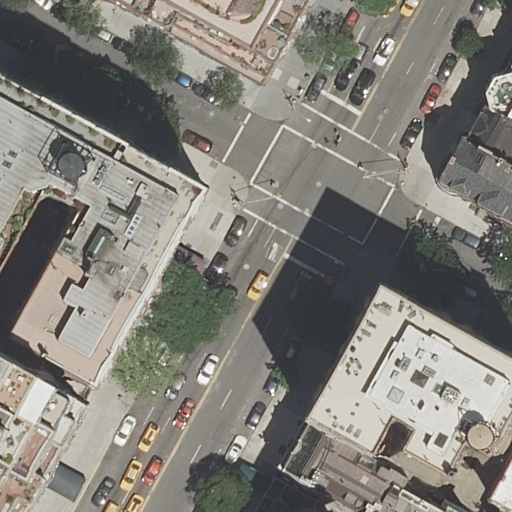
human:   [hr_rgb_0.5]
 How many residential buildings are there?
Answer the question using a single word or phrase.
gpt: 10

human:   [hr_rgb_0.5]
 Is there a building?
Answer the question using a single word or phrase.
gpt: yes

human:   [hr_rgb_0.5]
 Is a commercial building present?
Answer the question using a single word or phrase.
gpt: no

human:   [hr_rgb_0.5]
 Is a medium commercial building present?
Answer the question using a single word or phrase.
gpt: no

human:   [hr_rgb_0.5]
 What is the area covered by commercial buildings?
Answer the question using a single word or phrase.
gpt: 0m2

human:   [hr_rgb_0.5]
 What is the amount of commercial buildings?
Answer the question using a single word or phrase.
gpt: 0

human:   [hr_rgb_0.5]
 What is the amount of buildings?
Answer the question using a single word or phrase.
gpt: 10

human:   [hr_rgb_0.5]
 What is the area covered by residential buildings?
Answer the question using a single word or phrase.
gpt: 6178m2

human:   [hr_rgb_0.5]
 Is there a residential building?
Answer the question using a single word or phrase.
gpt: yes

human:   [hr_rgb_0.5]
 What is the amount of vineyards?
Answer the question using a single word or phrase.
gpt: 0

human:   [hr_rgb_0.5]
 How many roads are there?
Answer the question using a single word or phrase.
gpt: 2

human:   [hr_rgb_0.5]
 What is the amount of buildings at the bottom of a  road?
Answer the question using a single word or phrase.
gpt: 5

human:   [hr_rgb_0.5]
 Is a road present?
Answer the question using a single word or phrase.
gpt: yes

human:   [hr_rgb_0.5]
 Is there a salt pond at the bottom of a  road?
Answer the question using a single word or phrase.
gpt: no

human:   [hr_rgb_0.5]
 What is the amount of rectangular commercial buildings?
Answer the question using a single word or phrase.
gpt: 0

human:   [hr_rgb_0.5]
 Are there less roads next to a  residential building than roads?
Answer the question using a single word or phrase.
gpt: no

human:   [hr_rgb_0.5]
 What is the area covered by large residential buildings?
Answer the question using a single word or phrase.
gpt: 5633m2

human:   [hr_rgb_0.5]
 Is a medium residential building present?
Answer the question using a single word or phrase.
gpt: yes

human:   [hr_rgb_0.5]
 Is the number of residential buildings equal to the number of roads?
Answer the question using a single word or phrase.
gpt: no

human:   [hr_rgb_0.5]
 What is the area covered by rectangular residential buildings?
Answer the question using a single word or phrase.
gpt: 255m2

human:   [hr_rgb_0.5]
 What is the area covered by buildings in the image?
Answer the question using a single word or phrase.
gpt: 6178m2

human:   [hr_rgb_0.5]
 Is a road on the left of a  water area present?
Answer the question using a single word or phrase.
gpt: no

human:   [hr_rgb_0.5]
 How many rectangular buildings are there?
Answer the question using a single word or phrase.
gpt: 5

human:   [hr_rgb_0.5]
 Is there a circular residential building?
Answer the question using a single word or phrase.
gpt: no

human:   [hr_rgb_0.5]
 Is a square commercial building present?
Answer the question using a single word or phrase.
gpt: no

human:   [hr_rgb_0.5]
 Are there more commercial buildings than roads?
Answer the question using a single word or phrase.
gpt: no

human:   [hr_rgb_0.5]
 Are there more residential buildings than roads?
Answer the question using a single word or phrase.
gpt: yes

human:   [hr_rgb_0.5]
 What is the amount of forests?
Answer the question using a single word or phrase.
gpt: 0

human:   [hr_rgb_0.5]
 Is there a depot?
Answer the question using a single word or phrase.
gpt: no

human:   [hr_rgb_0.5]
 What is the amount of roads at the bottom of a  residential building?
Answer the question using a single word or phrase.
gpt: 2

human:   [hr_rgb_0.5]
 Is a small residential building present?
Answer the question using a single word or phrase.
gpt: yes

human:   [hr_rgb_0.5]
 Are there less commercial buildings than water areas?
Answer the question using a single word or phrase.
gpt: no

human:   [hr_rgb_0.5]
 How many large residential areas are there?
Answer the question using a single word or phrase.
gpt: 0

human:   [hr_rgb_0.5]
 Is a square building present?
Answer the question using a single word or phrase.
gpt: no

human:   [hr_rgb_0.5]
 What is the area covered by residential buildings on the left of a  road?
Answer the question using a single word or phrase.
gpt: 1450m2

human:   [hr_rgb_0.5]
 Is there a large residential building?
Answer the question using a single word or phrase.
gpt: yes

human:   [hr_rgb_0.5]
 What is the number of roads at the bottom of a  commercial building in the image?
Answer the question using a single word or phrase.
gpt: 0

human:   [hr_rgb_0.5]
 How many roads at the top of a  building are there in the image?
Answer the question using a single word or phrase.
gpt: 2

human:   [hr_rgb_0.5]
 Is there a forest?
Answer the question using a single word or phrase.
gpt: no

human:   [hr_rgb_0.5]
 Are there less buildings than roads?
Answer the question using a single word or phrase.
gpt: no

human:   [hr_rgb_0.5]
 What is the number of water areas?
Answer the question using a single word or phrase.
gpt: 0

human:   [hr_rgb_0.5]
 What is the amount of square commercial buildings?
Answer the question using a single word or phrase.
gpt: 0

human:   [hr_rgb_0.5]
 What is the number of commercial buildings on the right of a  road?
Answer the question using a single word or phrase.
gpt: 0

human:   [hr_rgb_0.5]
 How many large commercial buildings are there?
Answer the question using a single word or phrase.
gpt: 0

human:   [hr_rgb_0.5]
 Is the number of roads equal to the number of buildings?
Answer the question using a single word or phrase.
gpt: no

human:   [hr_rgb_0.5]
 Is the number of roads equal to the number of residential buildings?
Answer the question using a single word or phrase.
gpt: no

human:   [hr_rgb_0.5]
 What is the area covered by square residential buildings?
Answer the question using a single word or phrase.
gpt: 0m2

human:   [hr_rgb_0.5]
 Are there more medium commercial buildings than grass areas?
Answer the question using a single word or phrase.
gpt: no

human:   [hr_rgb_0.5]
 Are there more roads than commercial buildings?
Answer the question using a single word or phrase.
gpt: yes

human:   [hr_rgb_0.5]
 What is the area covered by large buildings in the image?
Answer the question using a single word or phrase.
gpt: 5633m2

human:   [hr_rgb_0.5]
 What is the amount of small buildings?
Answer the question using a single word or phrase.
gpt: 4

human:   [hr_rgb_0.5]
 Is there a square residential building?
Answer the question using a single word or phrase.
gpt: no

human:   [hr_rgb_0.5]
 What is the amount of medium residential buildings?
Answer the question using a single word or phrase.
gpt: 2

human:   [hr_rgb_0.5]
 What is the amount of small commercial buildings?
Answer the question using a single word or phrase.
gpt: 0

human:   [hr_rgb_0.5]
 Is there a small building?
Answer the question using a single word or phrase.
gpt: yes

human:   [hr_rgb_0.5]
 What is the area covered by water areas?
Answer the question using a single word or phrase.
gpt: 0m2

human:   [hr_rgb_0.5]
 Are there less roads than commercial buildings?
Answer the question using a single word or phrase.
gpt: no

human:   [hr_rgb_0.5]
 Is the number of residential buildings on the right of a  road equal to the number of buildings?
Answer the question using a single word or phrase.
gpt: no

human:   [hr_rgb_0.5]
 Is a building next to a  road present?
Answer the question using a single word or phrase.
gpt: yes

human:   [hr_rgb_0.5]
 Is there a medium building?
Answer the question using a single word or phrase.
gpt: yes

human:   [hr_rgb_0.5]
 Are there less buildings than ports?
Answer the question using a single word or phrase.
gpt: no

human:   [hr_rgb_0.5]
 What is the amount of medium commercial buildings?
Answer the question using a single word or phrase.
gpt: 0

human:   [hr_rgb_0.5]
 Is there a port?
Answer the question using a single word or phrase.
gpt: no

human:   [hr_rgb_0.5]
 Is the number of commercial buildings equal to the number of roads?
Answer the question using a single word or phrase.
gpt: no